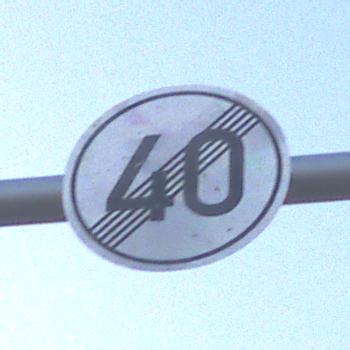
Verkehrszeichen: EndeGeschwindigkeit40
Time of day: SunriseSunset
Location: Outdoor (Urban)
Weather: Clear
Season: NotSpecified
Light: Natural